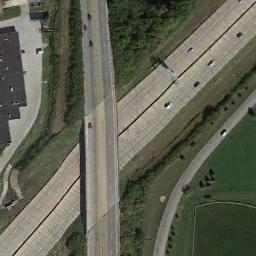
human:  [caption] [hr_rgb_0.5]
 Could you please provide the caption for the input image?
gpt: The overpass is next to the grass and some trees .

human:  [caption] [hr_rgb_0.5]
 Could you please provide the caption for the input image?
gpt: Several cars are on the road under the overpass .

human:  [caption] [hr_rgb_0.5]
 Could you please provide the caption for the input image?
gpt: The cross-line overpass is over the roads on the green space .

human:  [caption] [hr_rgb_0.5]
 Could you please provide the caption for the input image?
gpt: Here is an S-shaped overpass .

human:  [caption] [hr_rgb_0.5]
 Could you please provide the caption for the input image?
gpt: There are some green trees and lawns beside the overpass .